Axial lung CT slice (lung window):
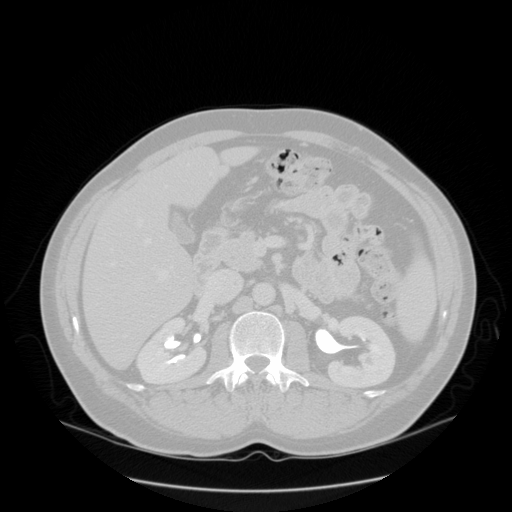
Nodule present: no